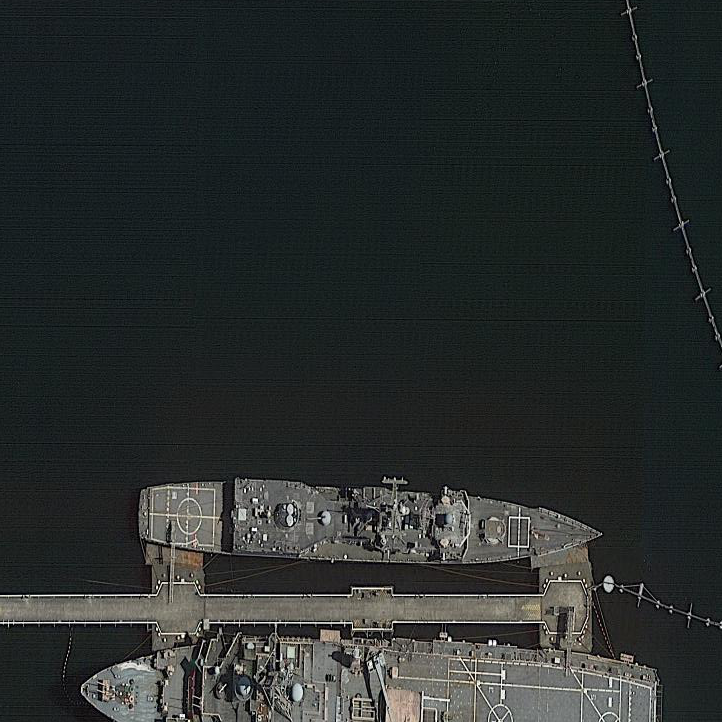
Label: cruiser